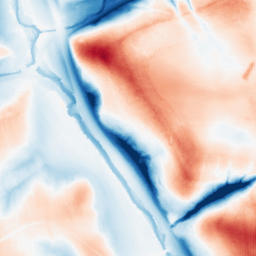
Category: classical
Decomposition family: gaussian
Decomposition parameters: sigma: 20
Upsampling method: fft_zeropad
Upsampling parameters: scale: 8
Upsampling scale: 8